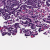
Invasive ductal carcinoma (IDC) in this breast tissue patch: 0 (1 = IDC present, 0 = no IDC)